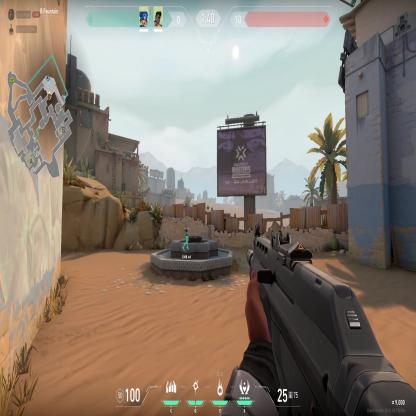
Label: teammate